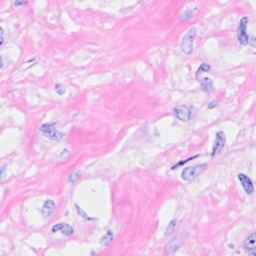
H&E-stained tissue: Breast